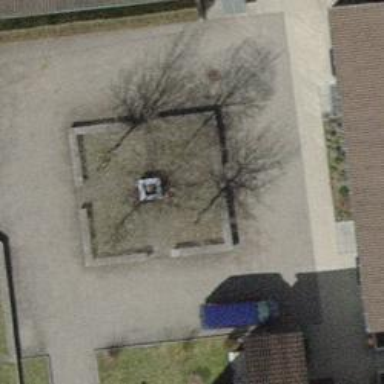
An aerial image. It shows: Beautiful fountain.